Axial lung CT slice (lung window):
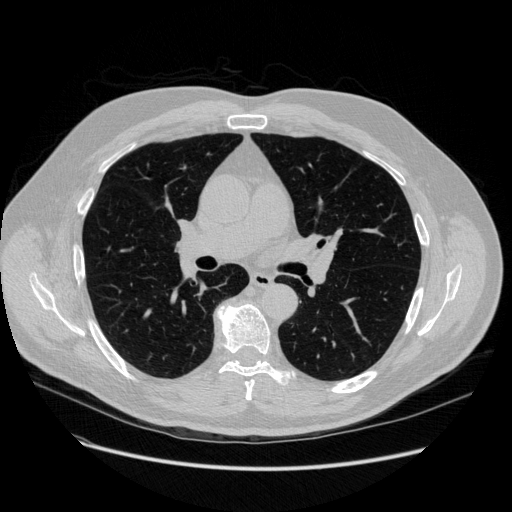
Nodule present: no